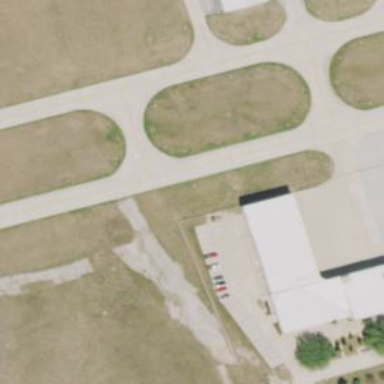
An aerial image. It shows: Image of taxiway at airport.